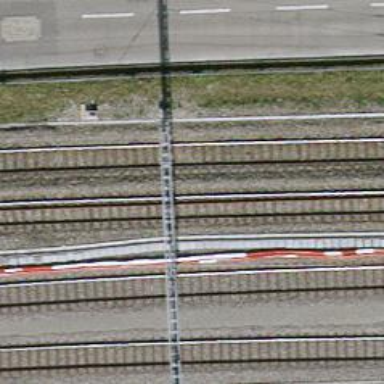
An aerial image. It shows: Single railway track with electrification through contact line.